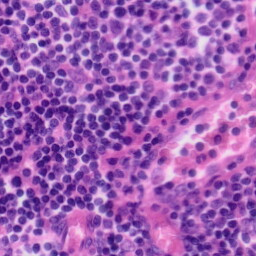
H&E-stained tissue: Tonsil